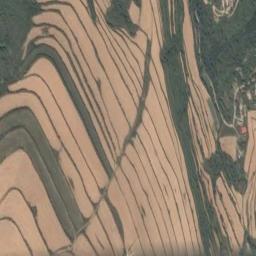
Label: terrace